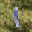
Label: 1